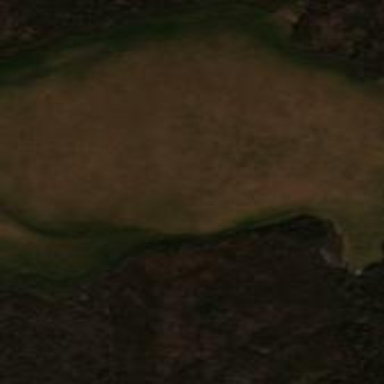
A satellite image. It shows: Wetland area.